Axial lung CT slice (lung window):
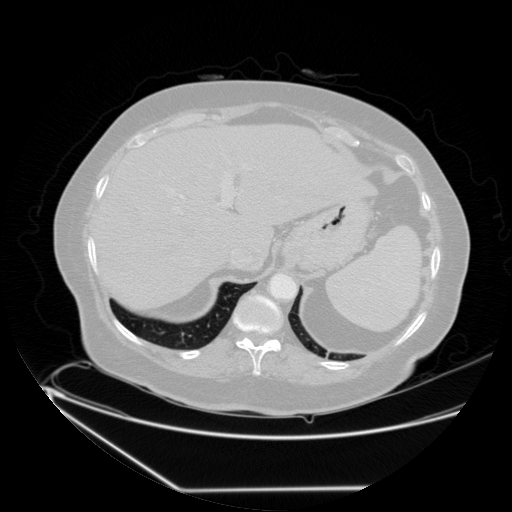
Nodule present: no